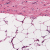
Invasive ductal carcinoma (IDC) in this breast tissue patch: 0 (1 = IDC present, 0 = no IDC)